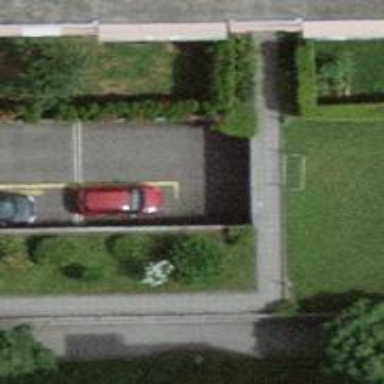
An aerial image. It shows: Entrance to parking area.